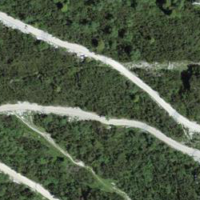
EUNIS habitat code: 31
Species observed at this site:
Pinguicula alpina